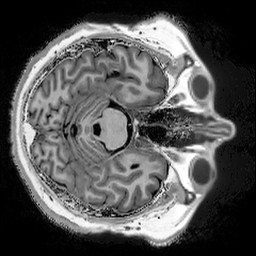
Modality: T1w
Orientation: axial
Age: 60
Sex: male
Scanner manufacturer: siemens
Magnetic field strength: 3 T
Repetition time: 5 s
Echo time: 0.00298 s